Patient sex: F
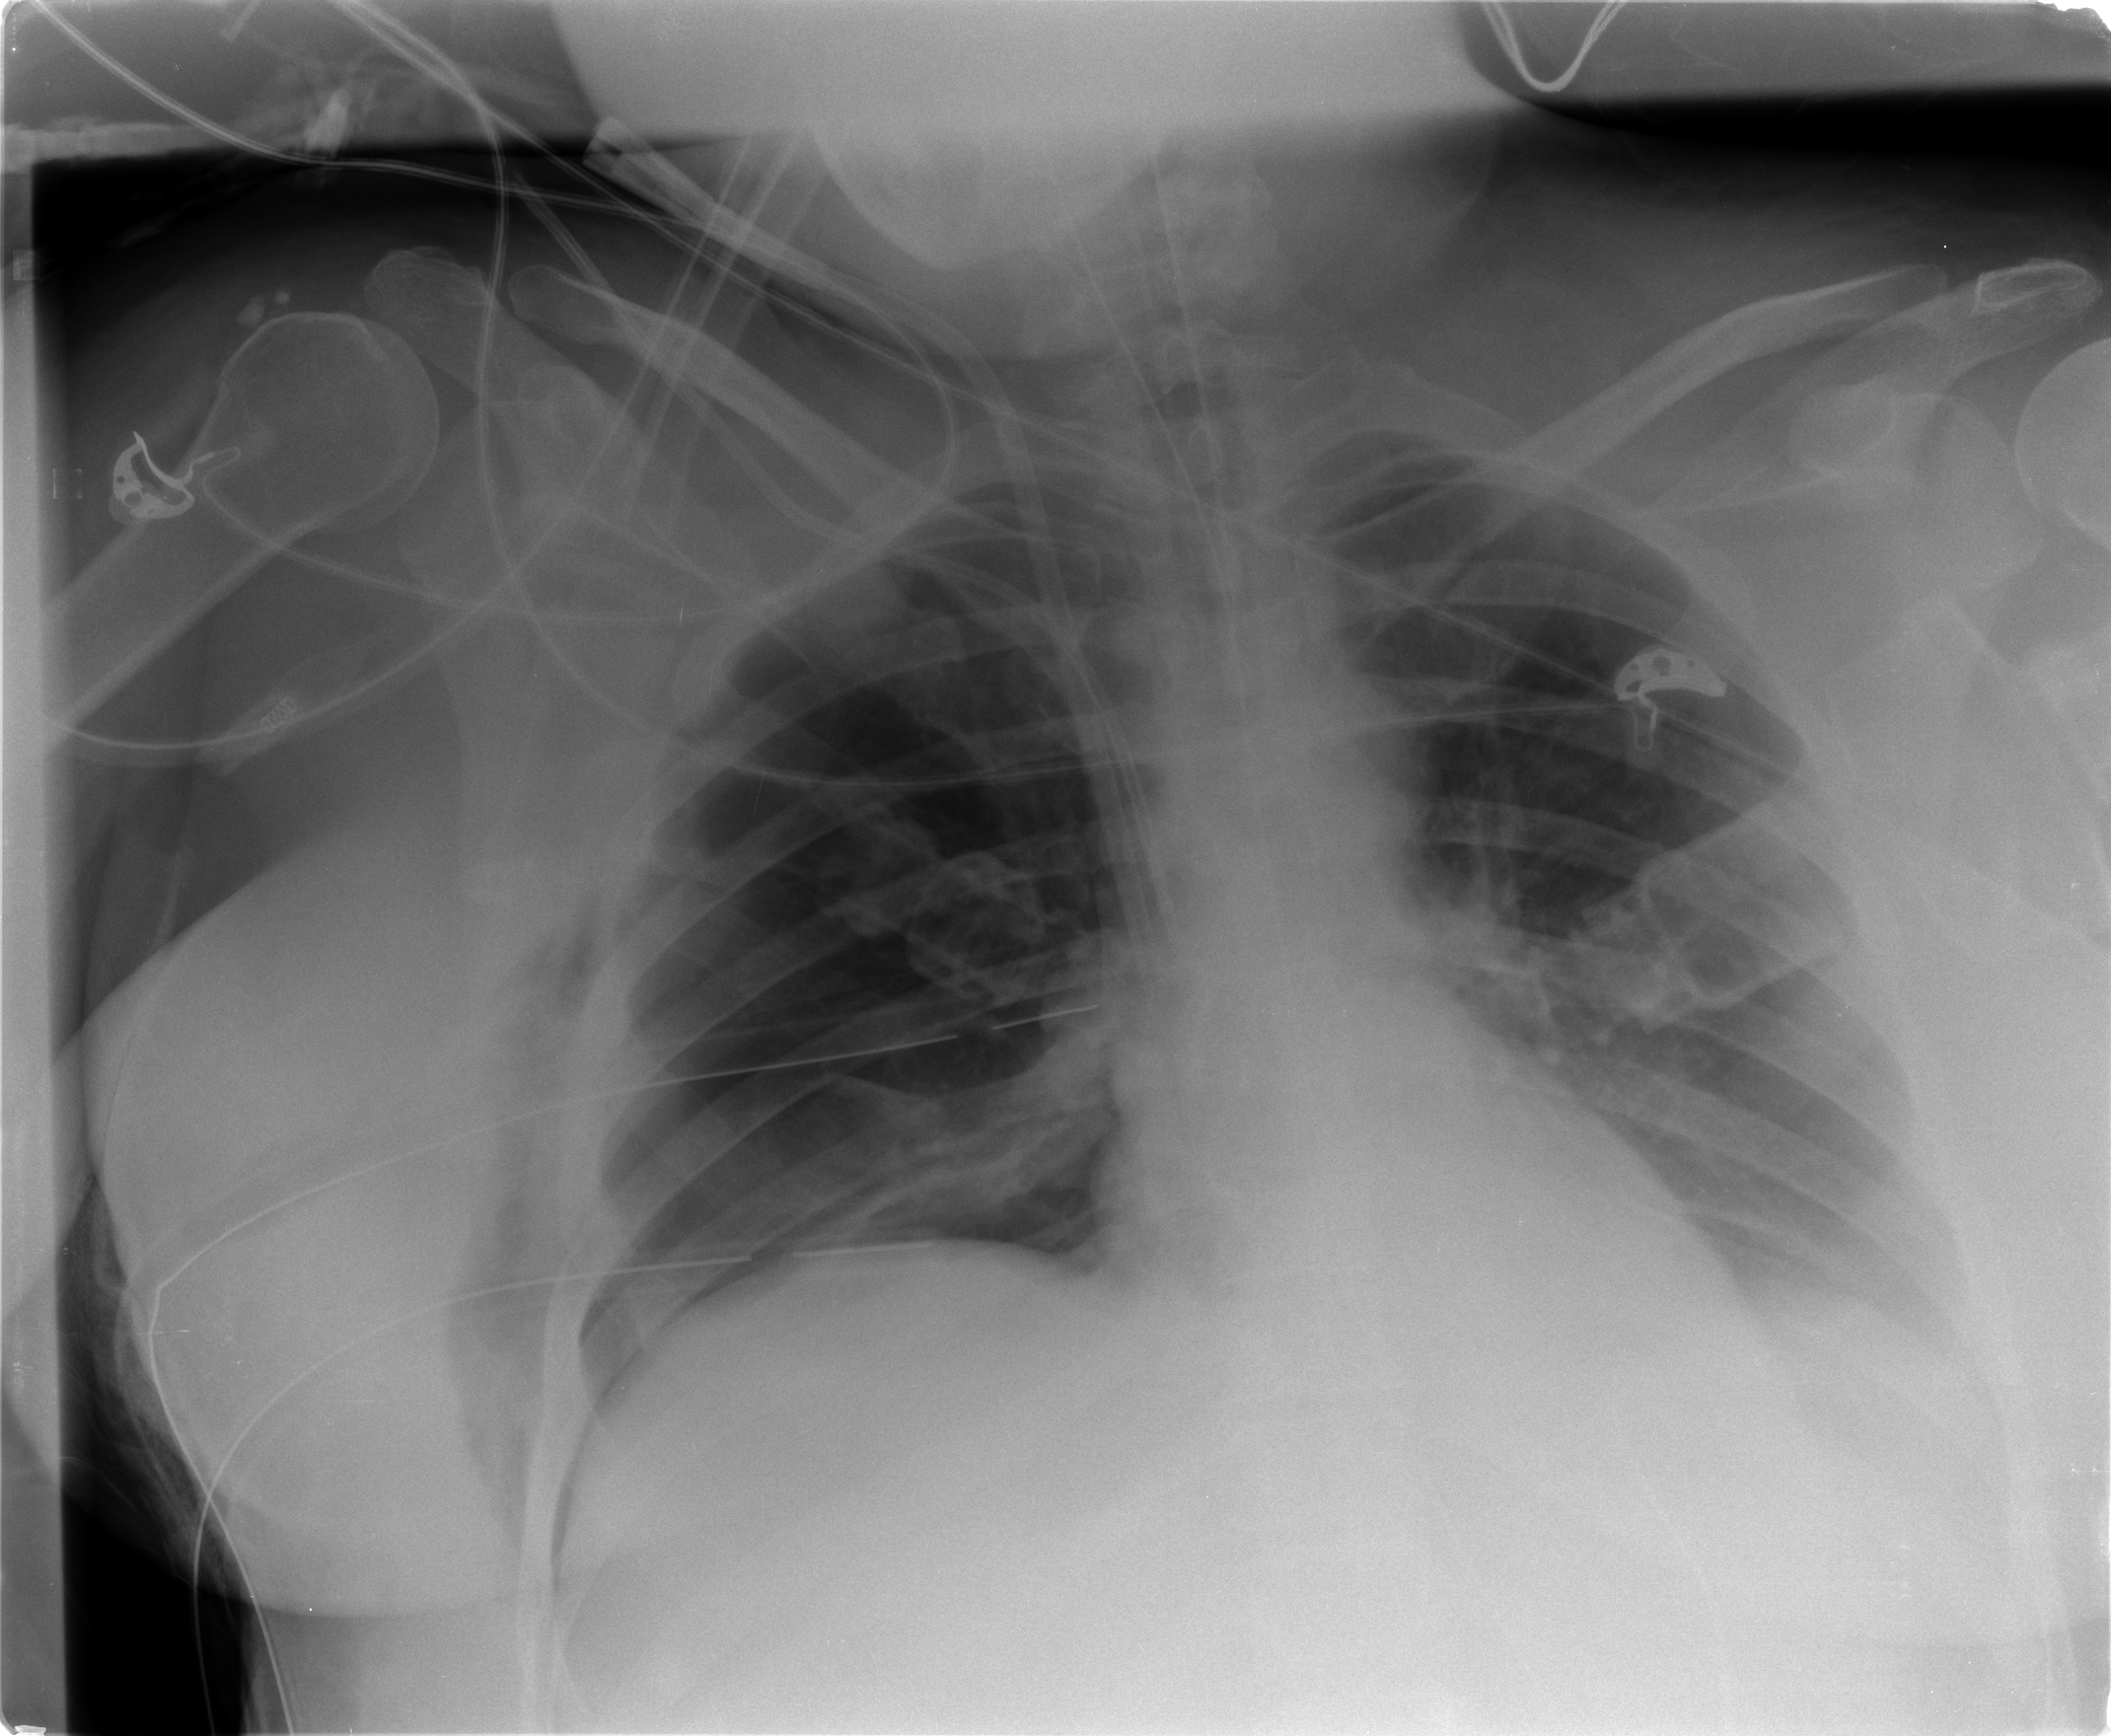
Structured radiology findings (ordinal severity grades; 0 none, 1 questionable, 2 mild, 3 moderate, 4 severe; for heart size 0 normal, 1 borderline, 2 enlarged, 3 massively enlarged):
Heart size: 0
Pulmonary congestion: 0
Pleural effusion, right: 0
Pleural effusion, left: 2
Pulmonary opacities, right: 0
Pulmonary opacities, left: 0
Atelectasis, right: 2
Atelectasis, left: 2